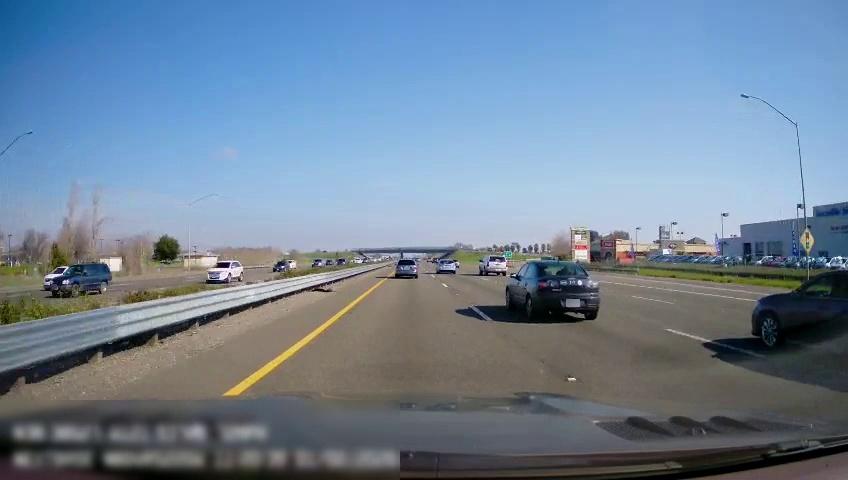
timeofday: Day
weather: Sunny
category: Drivable Space
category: Drivable Space
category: Vehicles | Car
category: Vehicles | Car
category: Vehicles | SUV
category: Vehicles | Car
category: Vehicles | Car
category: Vehicles | SUV
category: Vehicles | SUV
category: Vehicles | SUV
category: Vehicles | Car
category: Vehicles | Car
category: Vehicles | SUV
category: Vehicles | SUV
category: Lanes | Current Lane
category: Lanes | Current Lane
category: Lanes | Alternate Lane
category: Lanes | Alternate Lane
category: Lanes | Alternate Lane
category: Lanes | Alternate Lane
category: Lanes | Opposite Lane
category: Lanes | Opposite Lane
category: Traffic | Signs
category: Traffic | Signs